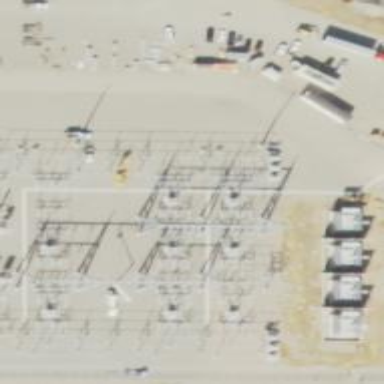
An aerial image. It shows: Switch for power supply.